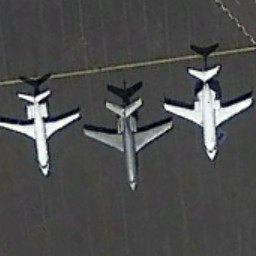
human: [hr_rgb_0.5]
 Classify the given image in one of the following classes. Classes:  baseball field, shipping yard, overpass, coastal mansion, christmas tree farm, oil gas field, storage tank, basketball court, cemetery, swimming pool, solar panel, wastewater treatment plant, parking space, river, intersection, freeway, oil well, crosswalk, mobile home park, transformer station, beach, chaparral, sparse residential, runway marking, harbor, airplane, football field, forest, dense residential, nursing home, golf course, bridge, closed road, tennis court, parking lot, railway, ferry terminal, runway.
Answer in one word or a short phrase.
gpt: airplane